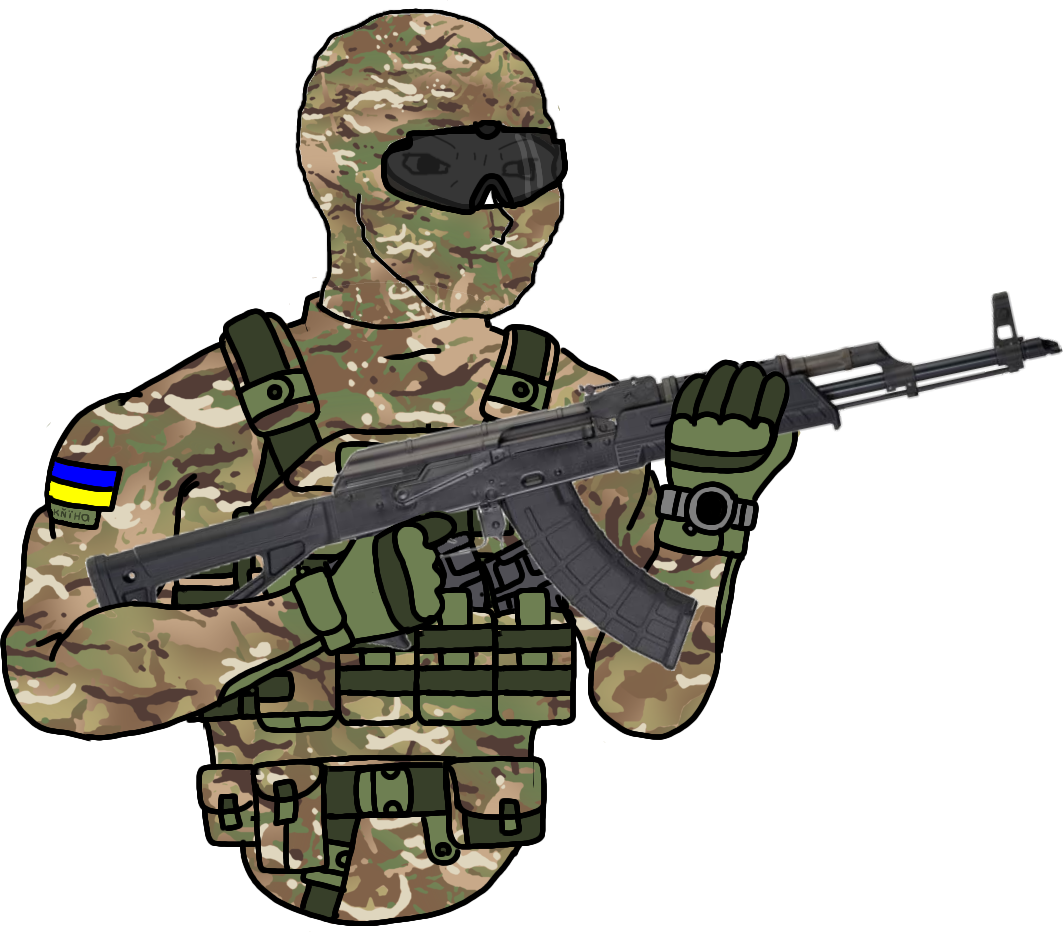
Label: 5_unsorted